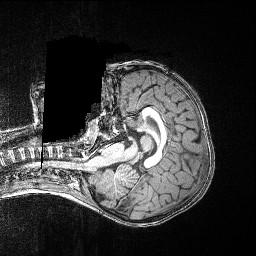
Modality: T1w
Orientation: axial